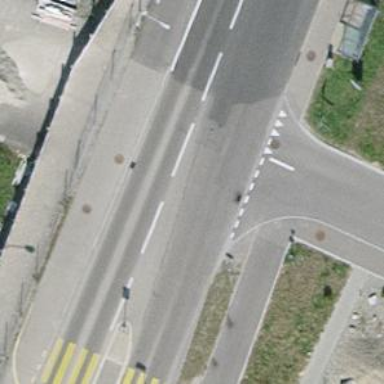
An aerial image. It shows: Residential road with asphalt surface and no sidewalks.